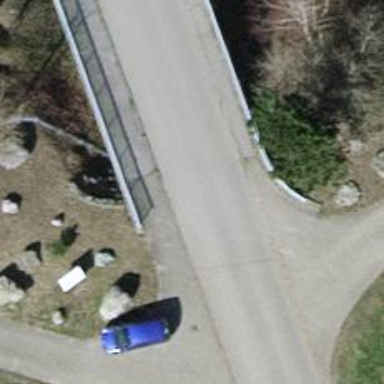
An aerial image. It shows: Tertiary road on asphalt surface on bridge.